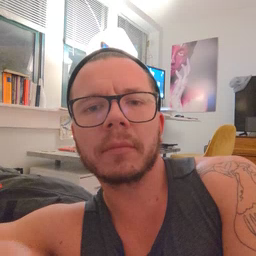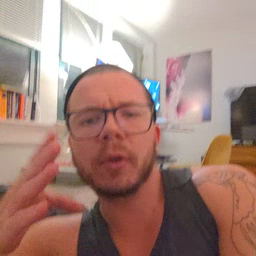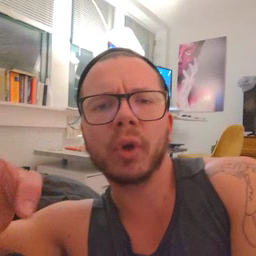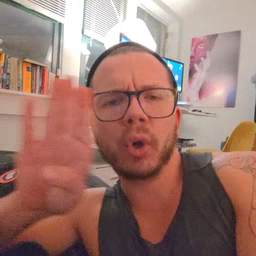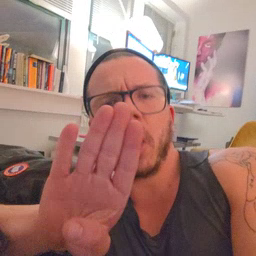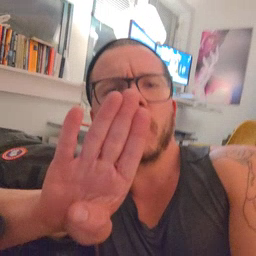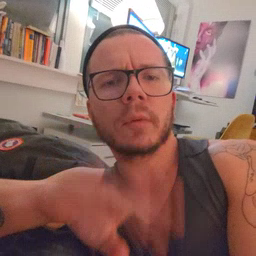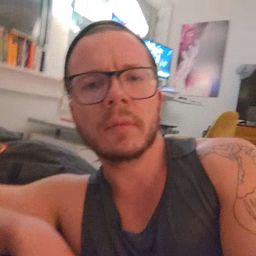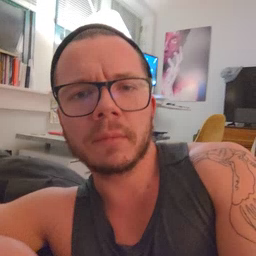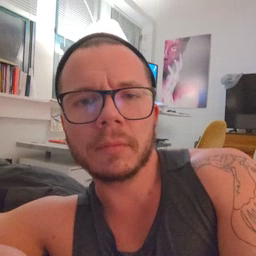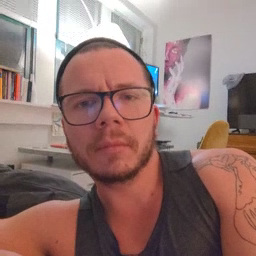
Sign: close